Interaction volume radius: 10 \u00c5
Interaction volume height: 35 \u00c5
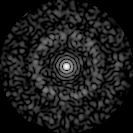
Disorder parameter: 0.8289